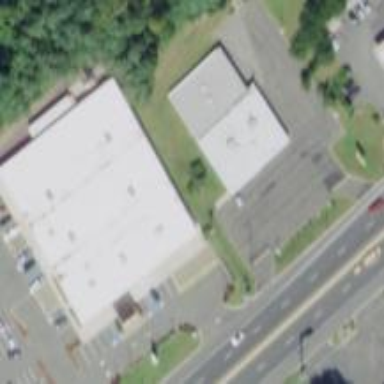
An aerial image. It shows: Hardware shop located in building.